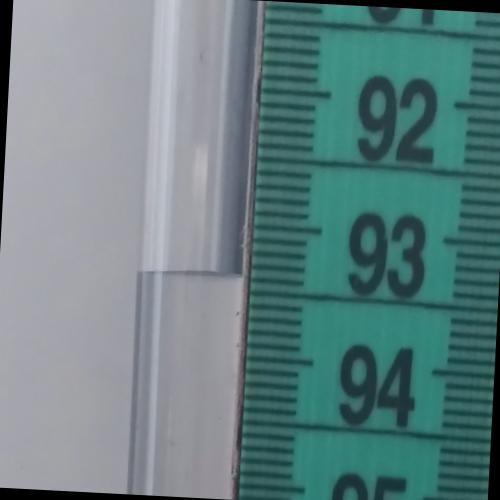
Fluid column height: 93.4 cm